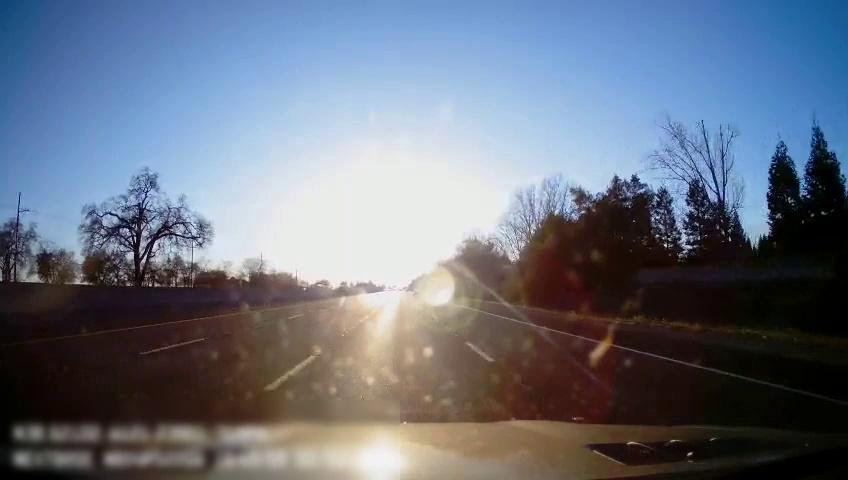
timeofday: Day
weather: Sunny
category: Drivable Space
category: Lanes | Alternate Lane
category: Lanes | Alternate Lane
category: Lanes | Current Lane
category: Lanes | Current Lane
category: Lanes | Alternate Lane